Aerial crown-view tile of a tropical tree (Barro Colorado Island, Panama), acquired 20250512:
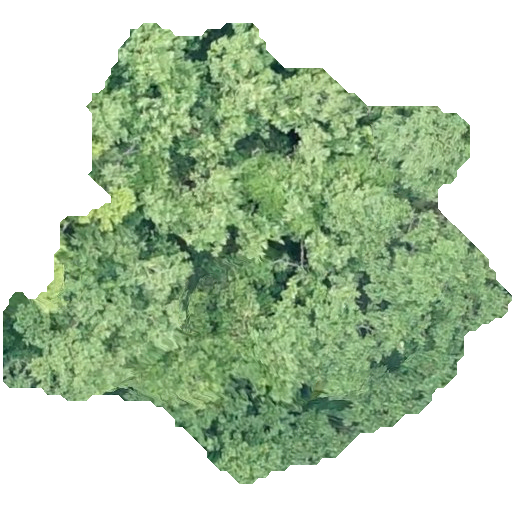
Species: Hieronyma alchorneoides
GBIF accepted scientific name: Hieronyma alchorneoides
Crown area: 215.287 m²